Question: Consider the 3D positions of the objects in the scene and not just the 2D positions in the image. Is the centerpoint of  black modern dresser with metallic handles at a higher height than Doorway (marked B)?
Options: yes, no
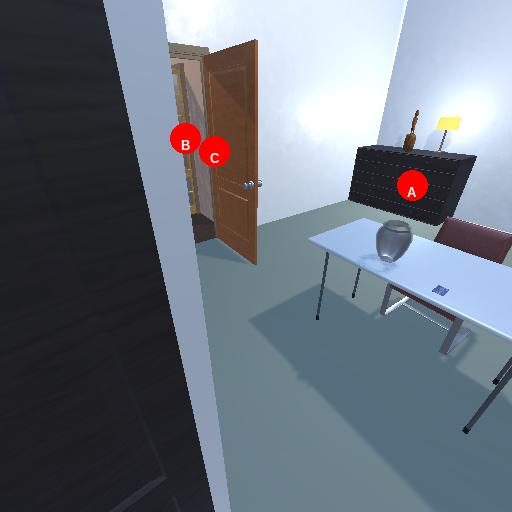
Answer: yes